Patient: sex F, age 54
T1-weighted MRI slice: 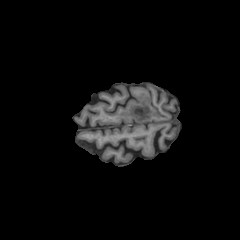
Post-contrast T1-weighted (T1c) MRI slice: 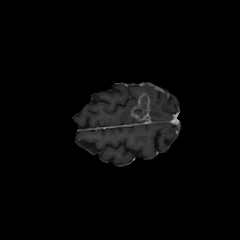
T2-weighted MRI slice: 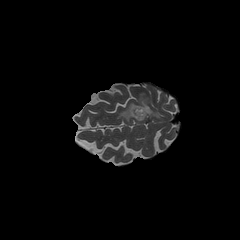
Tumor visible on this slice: yes
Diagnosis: Glioblastoma, IDH-wildtype
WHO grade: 4